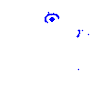
Particle: electron